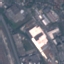
Land use / land cover class: Industrial